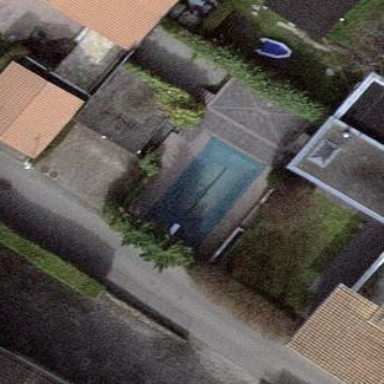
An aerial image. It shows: Swimming pool located in leisure land.